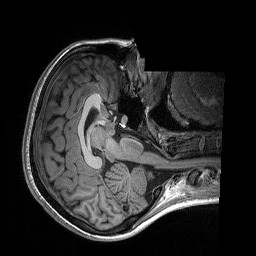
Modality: T1w
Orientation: axial
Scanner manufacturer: siemens
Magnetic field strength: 3 T